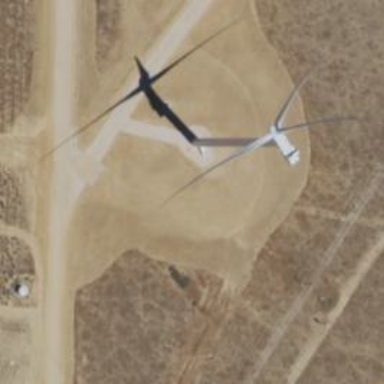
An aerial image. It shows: Wind generator powered by wind turbines of horizontal axis type. It is manufactured by Vestas.